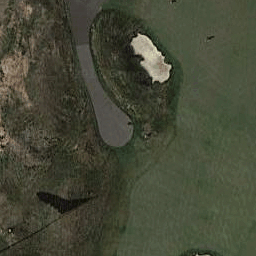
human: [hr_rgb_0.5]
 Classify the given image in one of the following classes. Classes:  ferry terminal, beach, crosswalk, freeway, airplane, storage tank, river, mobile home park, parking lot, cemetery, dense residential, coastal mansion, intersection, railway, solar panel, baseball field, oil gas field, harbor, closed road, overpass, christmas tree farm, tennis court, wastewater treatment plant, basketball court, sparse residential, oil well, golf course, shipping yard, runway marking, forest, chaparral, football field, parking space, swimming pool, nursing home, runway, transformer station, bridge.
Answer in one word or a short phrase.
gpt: golf course